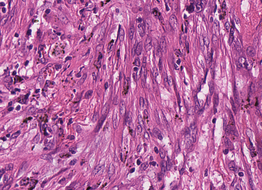
Tumor epithelial tissue: no
Tumor-associated stroma tissue: yes
Normal tissue: no